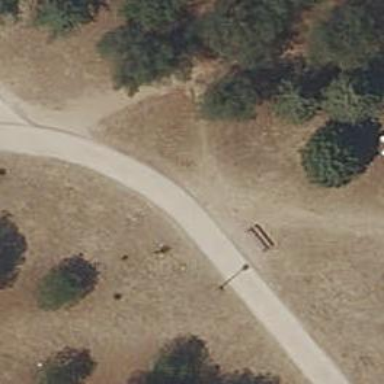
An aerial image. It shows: Unpaved footway.